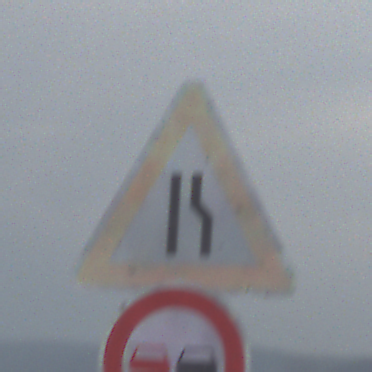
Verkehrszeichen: EinseitigVerengteFahrbahnRechts
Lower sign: Ueberholverbot
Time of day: Midday
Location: Outdoor (Nature)
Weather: PartlyCloudy
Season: NotSpecified
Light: Natural